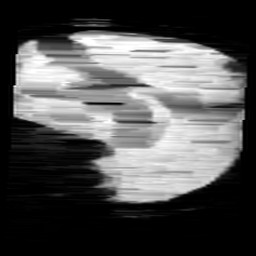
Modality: minIP
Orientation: sagittal
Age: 11
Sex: male
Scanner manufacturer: siemens
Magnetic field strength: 3 T
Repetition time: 0.027 s
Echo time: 0.02 s